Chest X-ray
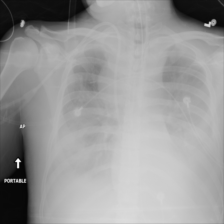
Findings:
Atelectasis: negative
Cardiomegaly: negative
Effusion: negative
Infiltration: negative
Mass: positive
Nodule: negative
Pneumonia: negative
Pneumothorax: negative
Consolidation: positive
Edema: negative
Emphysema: negative
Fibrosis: negative
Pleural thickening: negative
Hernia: negative